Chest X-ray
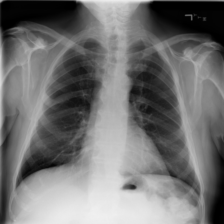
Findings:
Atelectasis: negative
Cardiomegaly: negative
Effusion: negative
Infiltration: negative
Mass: negative
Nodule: negative
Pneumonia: negative
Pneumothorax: negative
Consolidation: negative
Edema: negative
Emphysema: negative
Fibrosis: negative
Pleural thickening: negative
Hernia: negative